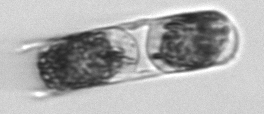
Label: Hemiaulus